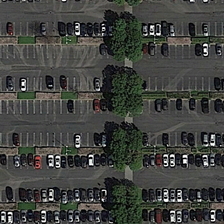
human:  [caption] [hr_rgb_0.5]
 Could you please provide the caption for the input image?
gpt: a row of green trees are in a middle of a large parking lot .

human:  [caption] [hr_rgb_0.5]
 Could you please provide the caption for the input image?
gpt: the cars in this parking lot decorated with some plants is out of number .

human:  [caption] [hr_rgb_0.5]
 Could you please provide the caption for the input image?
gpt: the cars in this parking lot decorated with some plants is out of number .

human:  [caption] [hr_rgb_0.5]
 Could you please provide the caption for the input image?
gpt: a row of green trees are in a middle of a large parking lot .

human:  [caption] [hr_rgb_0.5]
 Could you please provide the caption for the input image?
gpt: a row of green trees are in a middle of a large parking lot .